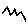
Label: zigzag